Aerial crown-view tile of a tropical tree (Barro Colorado Island, Panama), acquired 20241112:
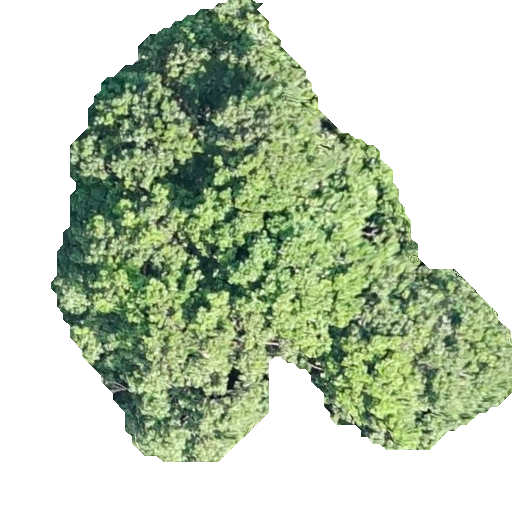
Species: Prioria copaifera
GBIF accepted scientific name: Prioria copaifera
Crown area: 205.05 m²